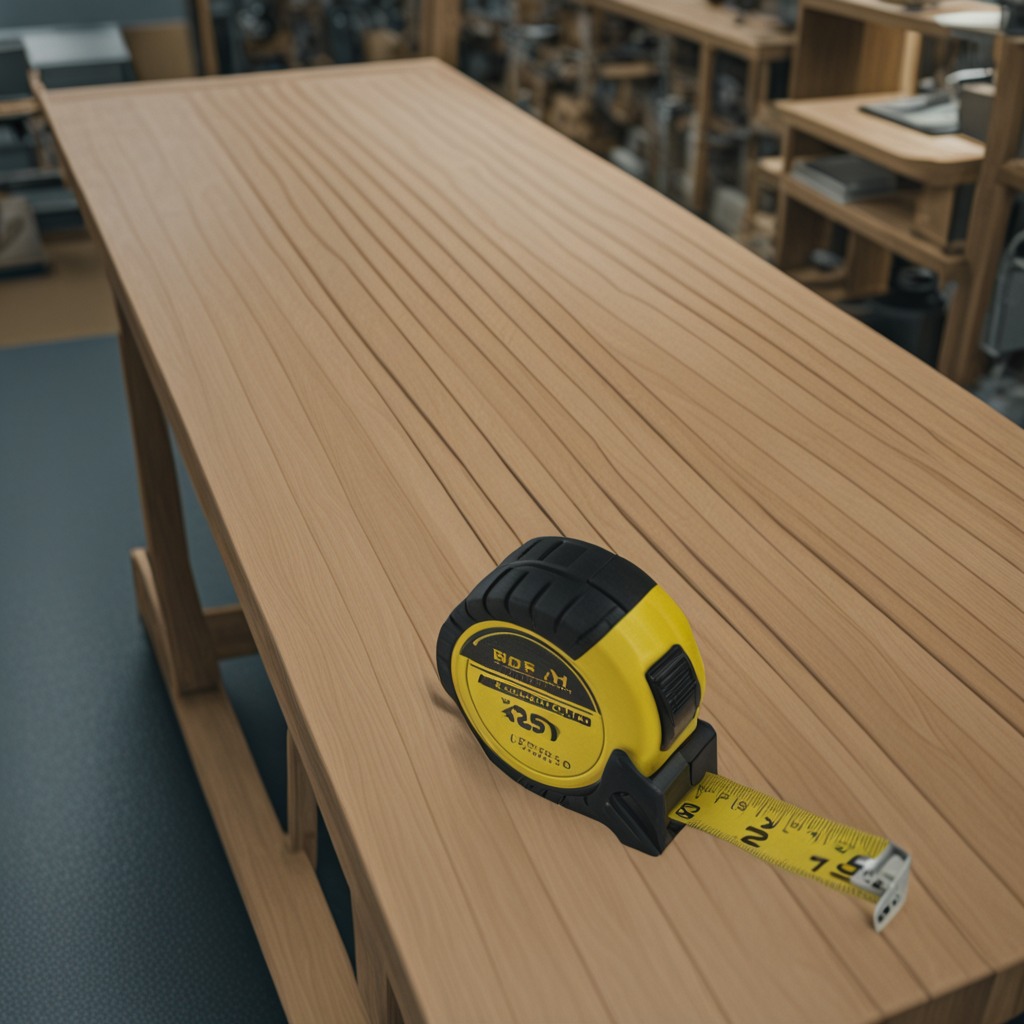
A measuring tape is lying on a workbench inside a coastal fishing gear workshop.